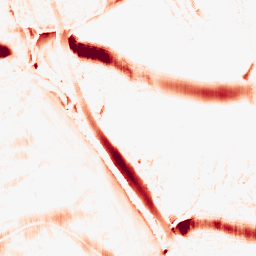
Category: morphological
Decomposition family: morphological_ellipse
Decomposition parameters: operation: opening
width: 30
height: 10
Upsampling method: sinc_hamming
Upsampling parameters: scale: 4
kernel_size: 8
Upsampling scale: 4